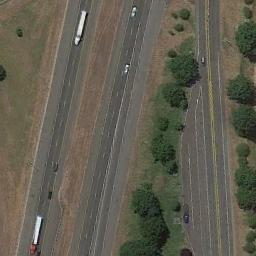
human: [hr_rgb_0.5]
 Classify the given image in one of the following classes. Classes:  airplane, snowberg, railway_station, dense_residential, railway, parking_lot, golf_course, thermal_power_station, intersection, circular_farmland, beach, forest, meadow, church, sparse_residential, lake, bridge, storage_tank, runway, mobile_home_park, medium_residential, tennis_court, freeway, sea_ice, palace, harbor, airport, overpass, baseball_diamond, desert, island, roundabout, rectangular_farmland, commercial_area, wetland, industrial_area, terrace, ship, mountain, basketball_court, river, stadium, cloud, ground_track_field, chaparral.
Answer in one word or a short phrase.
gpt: freeway